Field crop: maize
Growth stage: 2
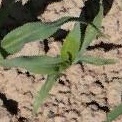
Species: maize